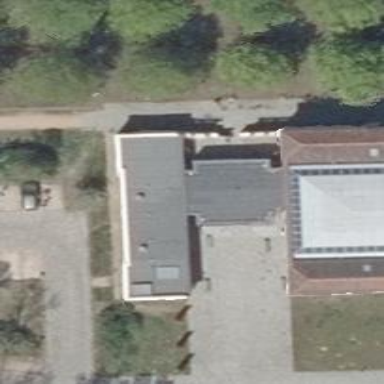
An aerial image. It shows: Café.